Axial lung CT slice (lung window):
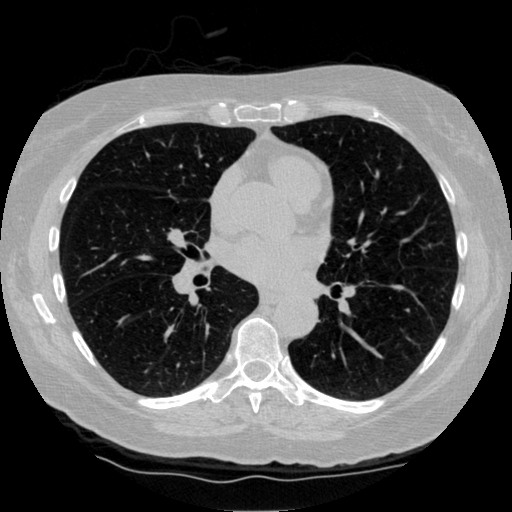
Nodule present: no